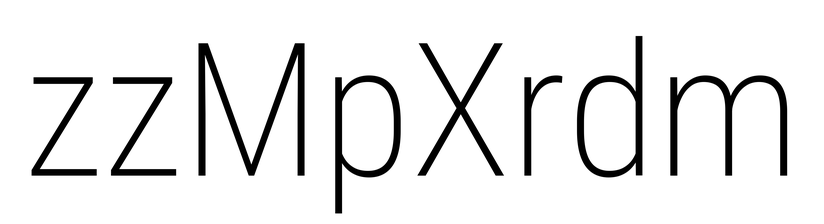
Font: Roboto_Condensed_ExtraLight